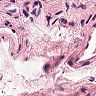
Metastatic tissue present: no